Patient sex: F
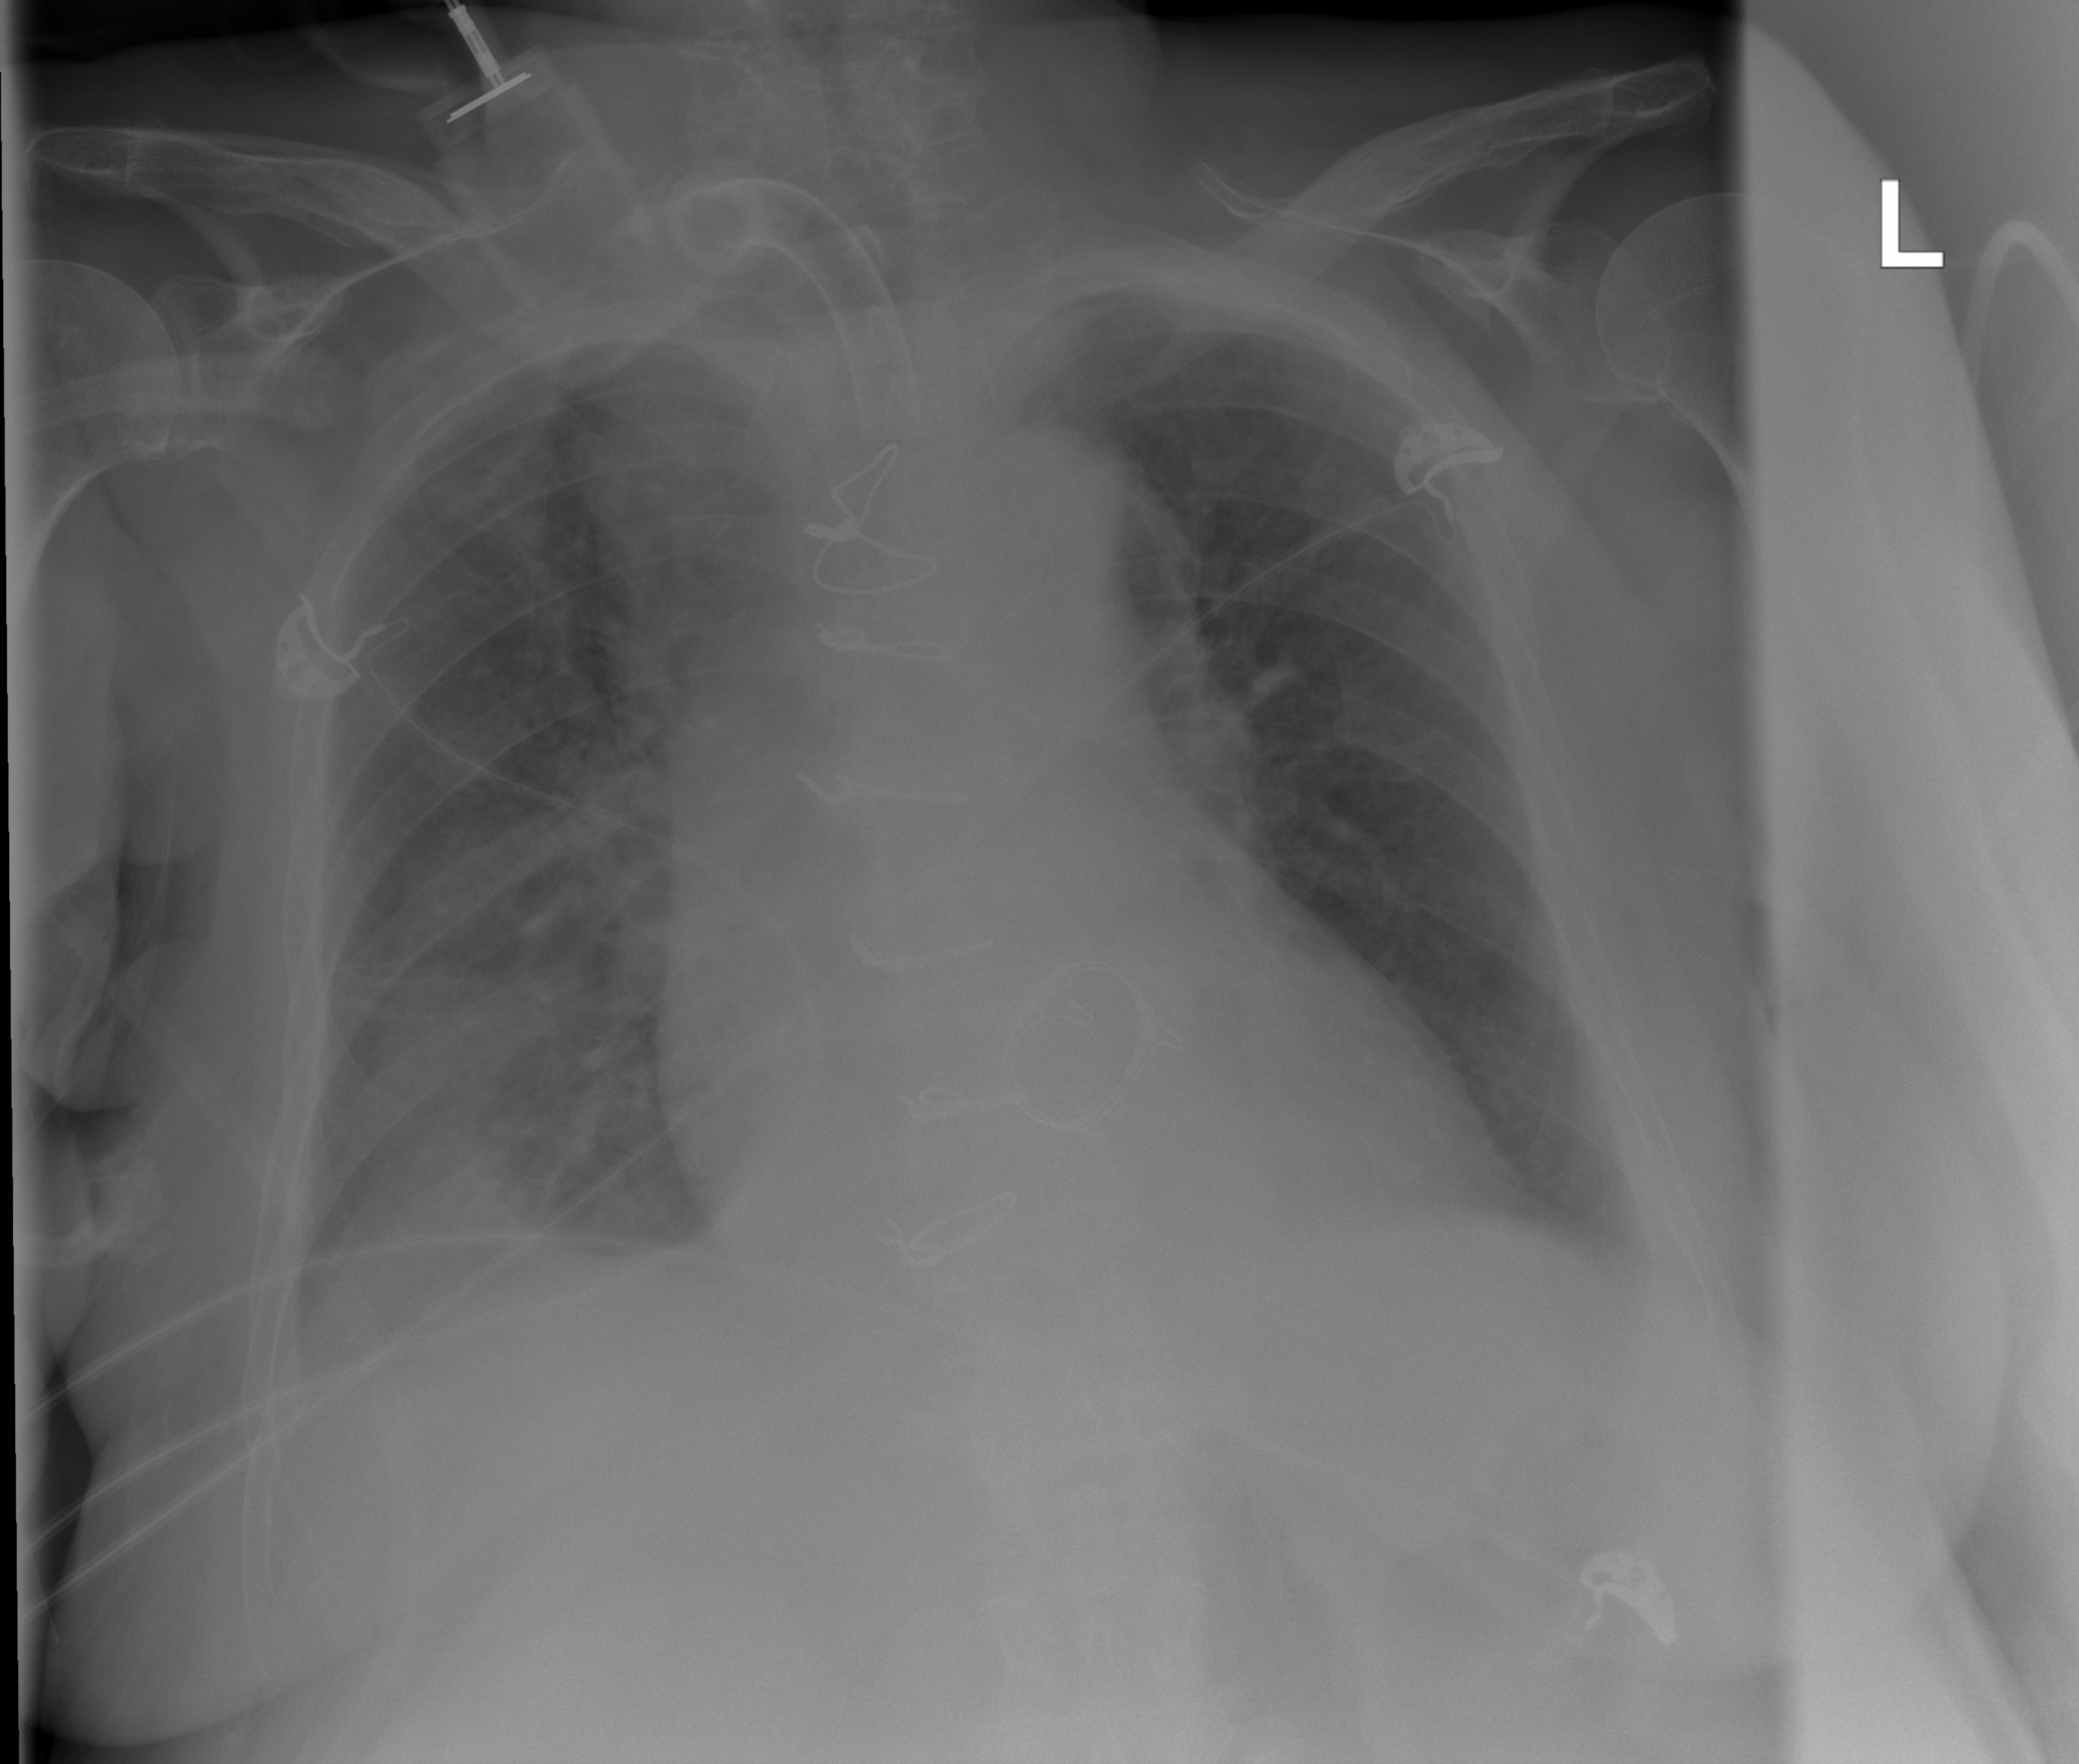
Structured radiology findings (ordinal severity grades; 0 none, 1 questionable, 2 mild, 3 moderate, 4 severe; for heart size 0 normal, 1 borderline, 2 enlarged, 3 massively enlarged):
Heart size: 2
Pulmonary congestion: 2
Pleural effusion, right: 2
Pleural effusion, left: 0
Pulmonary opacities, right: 2
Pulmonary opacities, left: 1
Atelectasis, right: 2
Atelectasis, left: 2